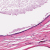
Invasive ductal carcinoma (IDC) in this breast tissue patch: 0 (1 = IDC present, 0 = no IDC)